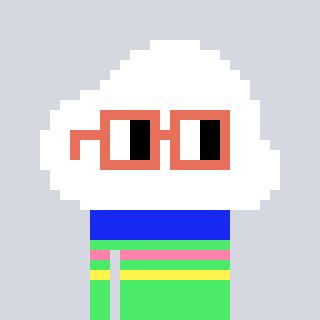
a pixel art character with square orange glasses, a cloud-shaped head and a teal-colored body on a cool background